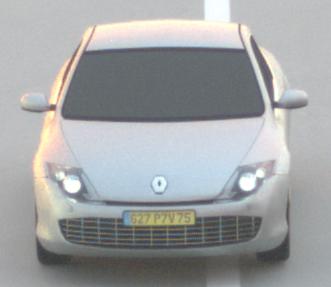
Make: Renault
Model: Laguna Coupé TCe 170
Detailed model: Laguna (III) Coupé
Model produced from: 2010/11
Model produced until: 2011/05
Doors: 2
Color: white
Road condition: dry road
Daytime: sunrise or sunset
Contrast: medium contrast